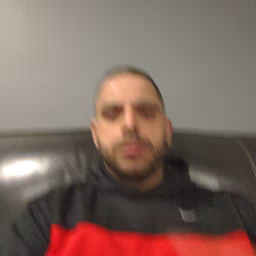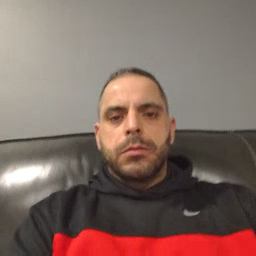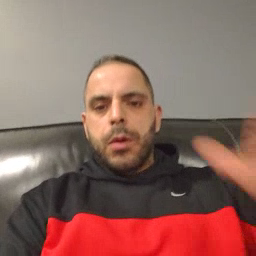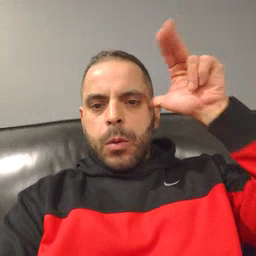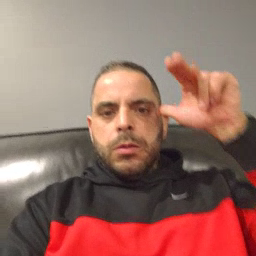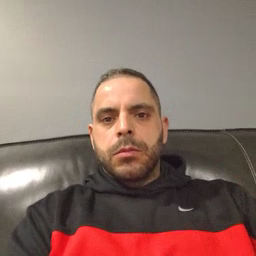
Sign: horse